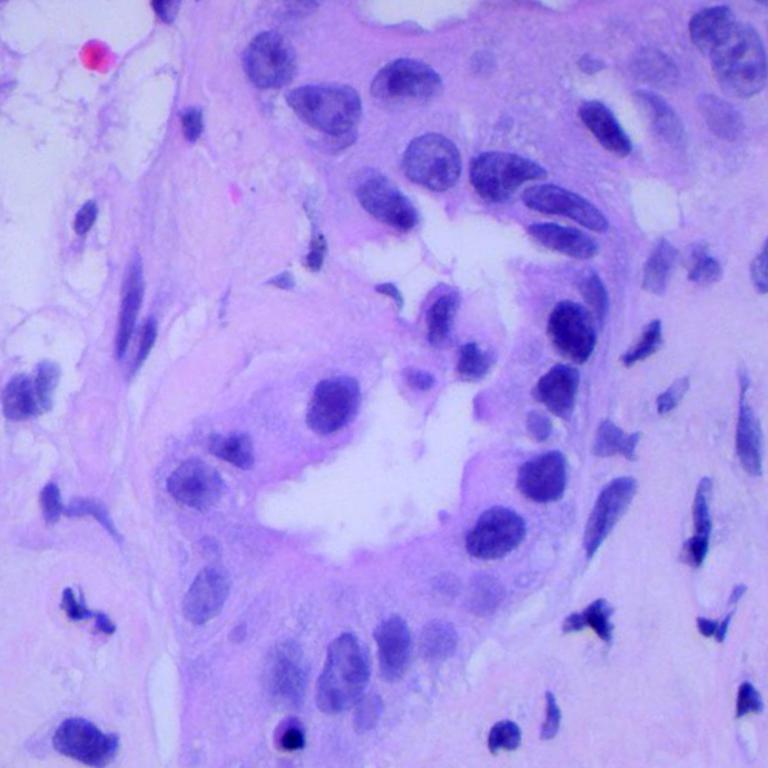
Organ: lung
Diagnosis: adenocarcinomas